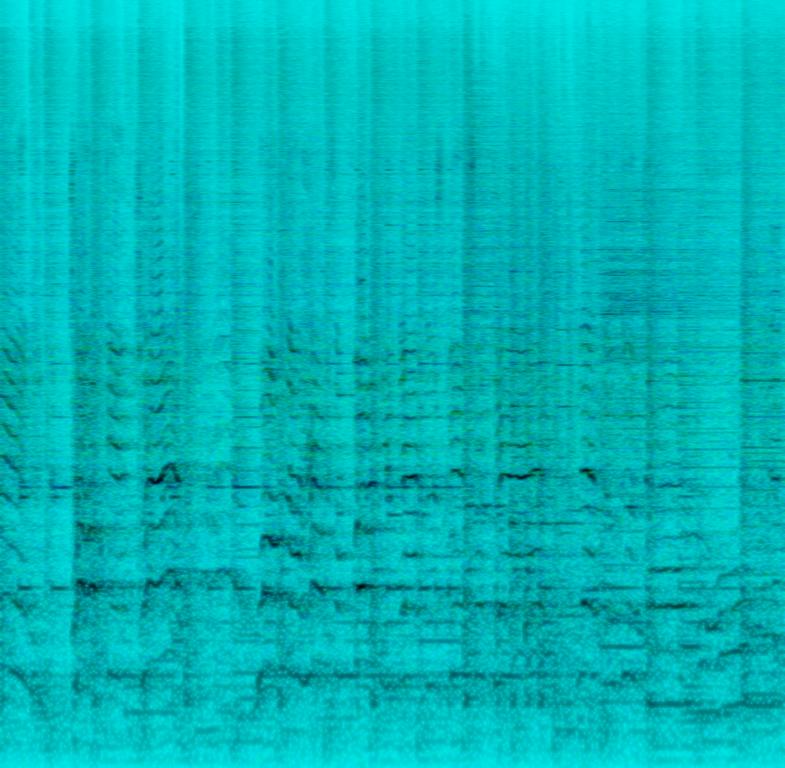
The low quality recording features a live performance of a jazz song and it consists of a passionate female vocalist singing over groovy piano melody, saxophone melody, groovy bass, shimmering hi hats, punchy snare and soft kick hits. It sounds passionate, soulful and the recording is noisy and in mono.